Question: I've been fiddling with this for quite a long time now, and I hope you can help.
What I am trying to achieve, is:
I have two divs, a red and a blue one. The red is default visible, and the blue is hidden. Their heights differ, but width is the same. If you click the red div it should slide to the left side and "out of the browser window". Meanwhile the blue div should come from the right browser side and slide in to the space where the red was placed before. If you then click the blue div, the animation should "reverse".
Seems simple, but I cant figure it out. Ive tried with jQuery slide and width, and jQuery UI's slide. The problem is often css positioning. Either the divs 'jumps' in in place so the animation is bulky. If I use css positioning absolute/relative, it isnt possible to set the width so they slide all the way out to the browsers right/left ends. Instead, the are getting cut off at their respective widths.
This image illustrates what I would like to achieve.
Really hope you can help :)
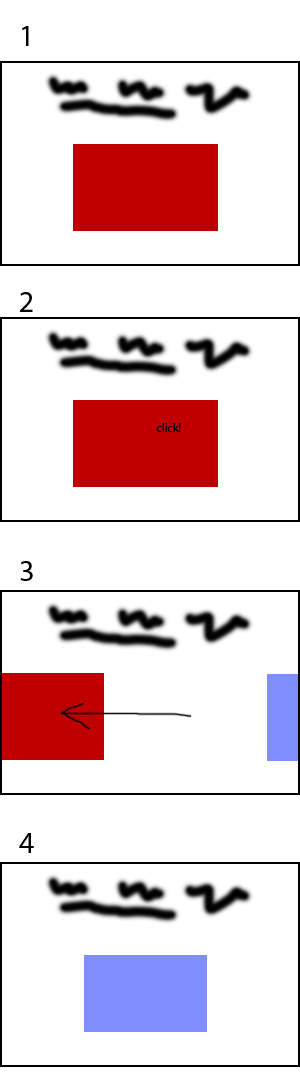
Answer: Something very simple like this:
'''
(function($){
$(function() {
var red = $('#red'),
blue = $('#blue');
red.click(function() {
red.stop().animate({
left: '-' + 0 - red.width() + 'px'
}, 400);
blue.stop().animate({
left: '50%'
}, 400);
});
blue.click(function() {
blue.stop().animate({
left: '150%'
}, 400);
red.stop().animate({
left: '50%'
}, 400);
});
});
})(jQuery);
'''
<URL>
Another idea would be to create a div with overflow hidden which you can animte in scrollLeft